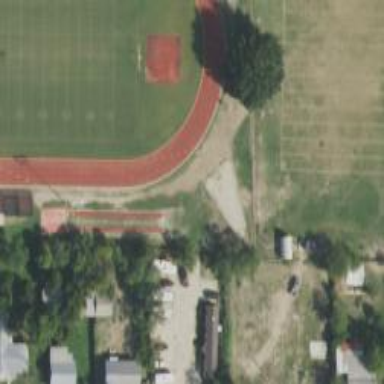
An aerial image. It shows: Track located within leisure land area.